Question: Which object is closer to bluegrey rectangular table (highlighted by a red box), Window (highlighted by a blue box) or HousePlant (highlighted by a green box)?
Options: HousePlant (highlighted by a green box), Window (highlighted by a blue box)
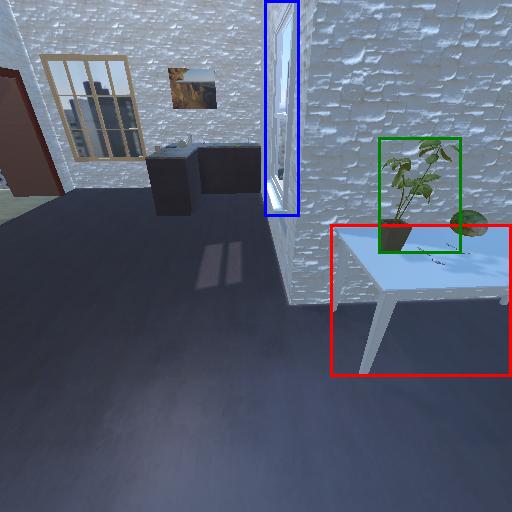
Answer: HousePlant (highlighted by a green box)